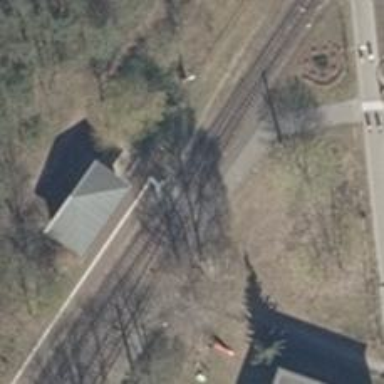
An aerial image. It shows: Railway switch.